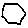
Label: hexagon